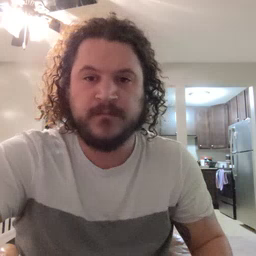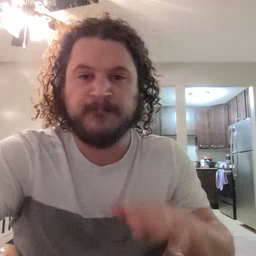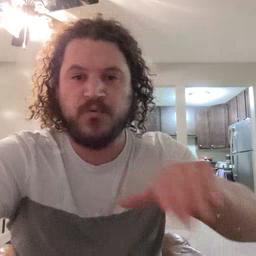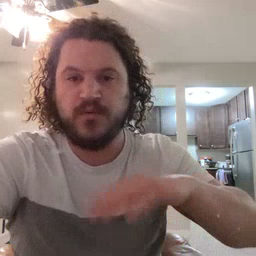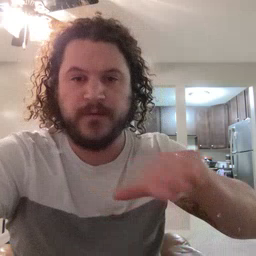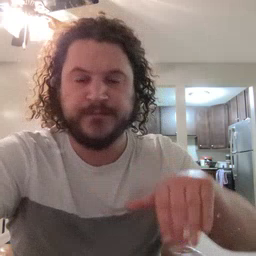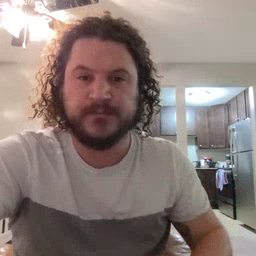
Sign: pool